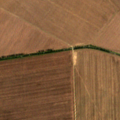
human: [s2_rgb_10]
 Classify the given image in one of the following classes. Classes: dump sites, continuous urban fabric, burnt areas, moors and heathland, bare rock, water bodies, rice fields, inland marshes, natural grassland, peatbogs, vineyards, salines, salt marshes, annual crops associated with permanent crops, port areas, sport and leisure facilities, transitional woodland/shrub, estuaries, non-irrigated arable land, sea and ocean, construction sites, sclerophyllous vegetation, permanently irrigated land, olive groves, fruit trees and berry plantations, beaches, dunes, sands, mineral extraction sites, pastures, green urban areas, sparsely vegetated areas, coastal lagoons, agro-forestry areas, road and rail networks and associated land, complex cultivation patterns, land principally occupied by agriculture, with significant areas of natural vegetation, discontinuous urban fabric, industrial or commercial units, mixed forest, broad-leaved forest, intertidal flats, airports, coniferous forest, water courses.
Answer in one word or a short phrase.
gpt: non-irrigated arable land